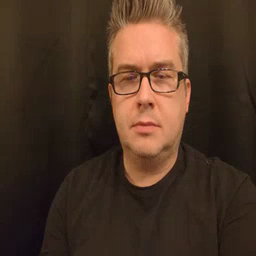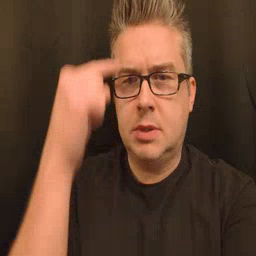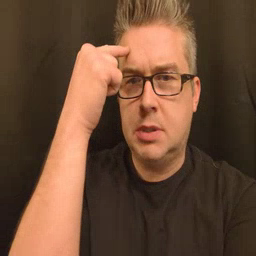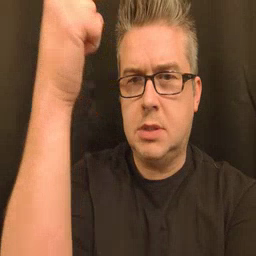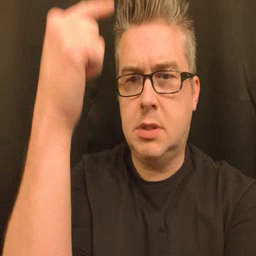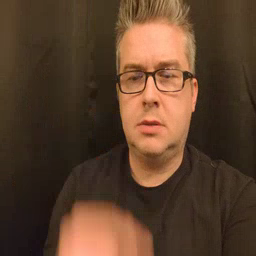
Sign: penny